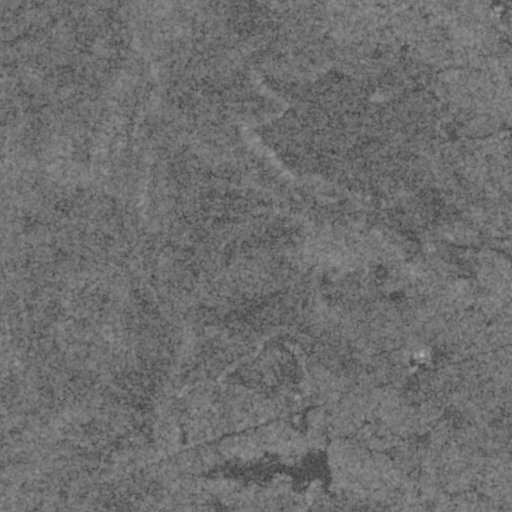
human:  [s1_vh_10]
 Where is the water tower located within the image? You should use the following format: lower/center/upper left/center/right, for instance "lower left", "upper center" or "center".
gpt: The water tower is located in the lower center of the image.
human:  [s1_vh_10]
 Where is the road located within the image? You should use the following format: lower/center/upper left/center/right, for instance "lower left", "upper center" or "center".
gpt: There is no road in the image.

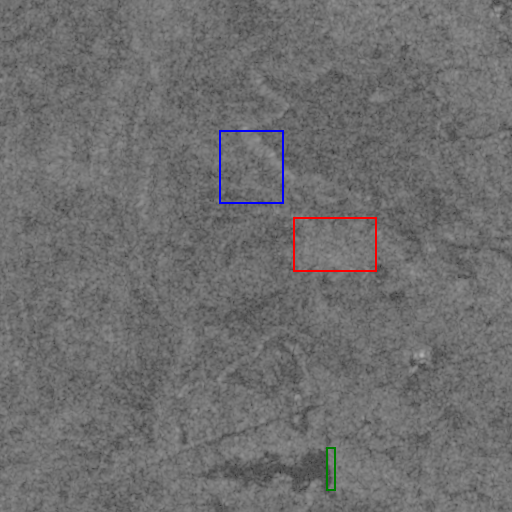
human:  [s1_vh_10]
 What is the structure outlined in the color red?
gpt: The structure outlined in red is a crop field.
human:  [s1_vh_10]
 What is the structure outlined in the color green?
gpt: The structure outlined in green is a dam.
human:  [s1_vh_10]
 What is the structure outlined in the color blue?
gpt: The structure outlined in blue is a quarry.
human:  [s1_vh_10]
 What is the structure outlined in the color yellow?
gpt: There is no yellow outline.